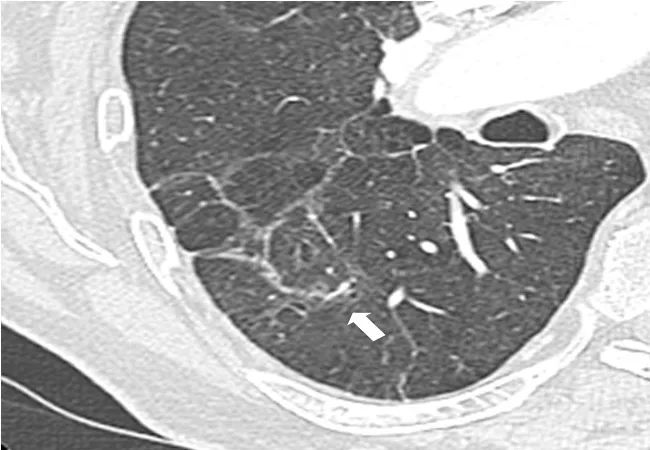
Third post-contrast CT scan, with axial reformation, performed 3 months later showing total disappearance of the mass (large arrow). There was a complete disappearance of pulmonary emboli (not shown).
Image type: radiology (ct)